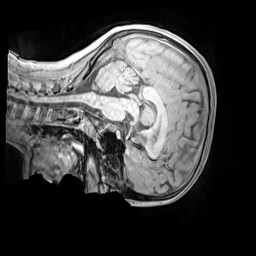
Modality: MP2RAGE
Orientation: sagittal
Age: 9
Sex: female
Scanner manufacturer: siemens
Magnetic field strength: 3 T
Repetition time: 4 s
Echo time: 0.00303 s